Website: macys
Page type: customer-info-address
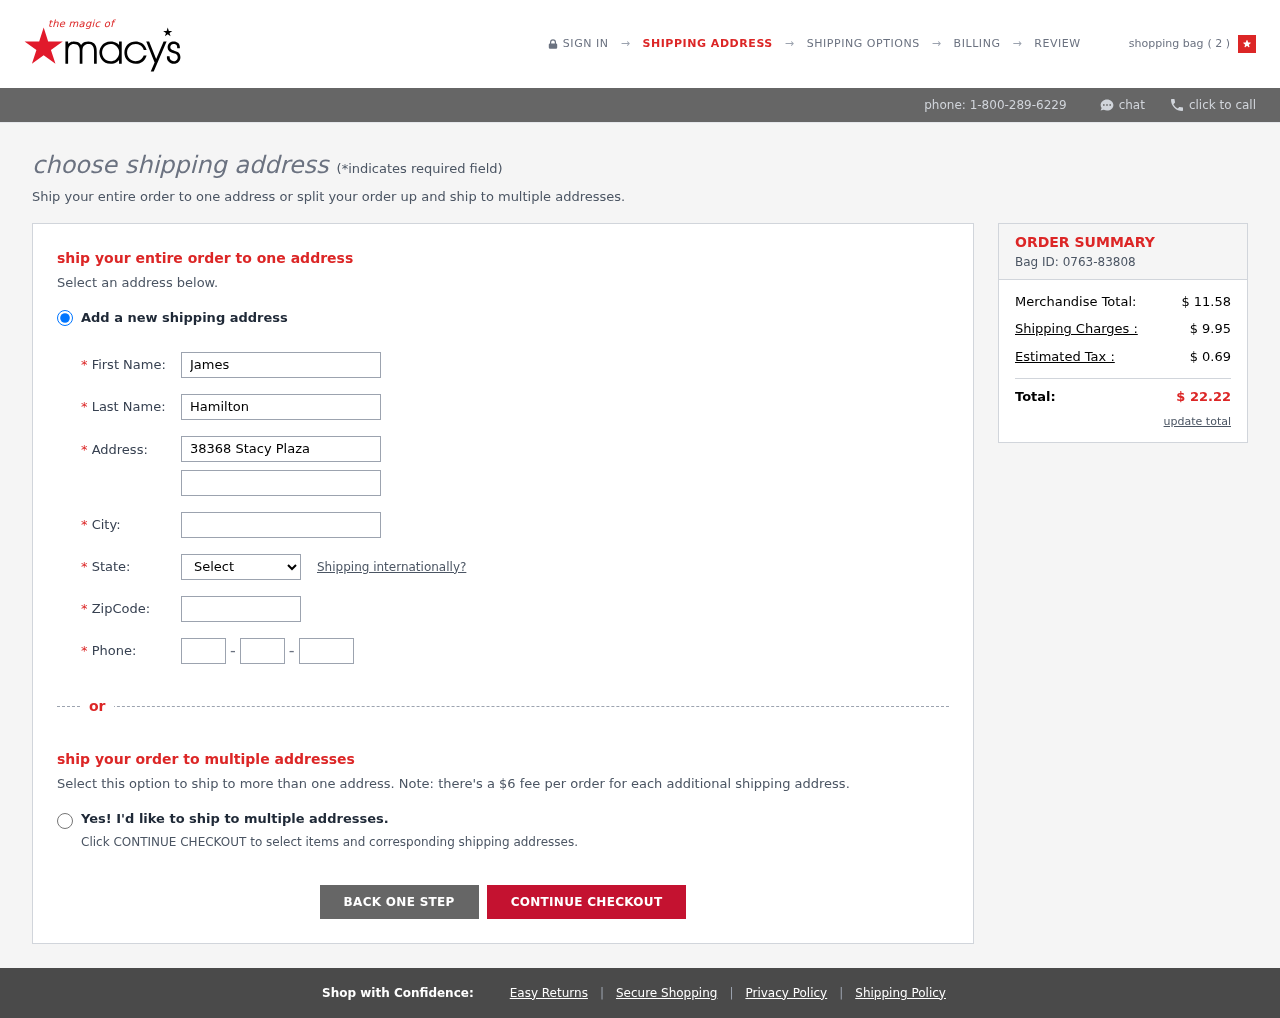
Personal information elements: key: PII_CITY
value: Cookton
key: PII_FIRSTNAME
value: James
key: PII_LASTNAME
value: Hamilton
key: PII_PHONE_AREA
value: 884
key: PII_PHONE_PREFIX
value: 201
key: PII_PHONE_SUFFIX
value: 9164
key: PII_POSTCODE
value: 19644
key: PII_STATE_ABBR
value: MP
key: PII_STREET
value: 38368 Stacy Plaza Suite 927
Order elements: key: ORDER_NUM_ITEMS
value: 2
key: ORDER_ID
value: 0763-83808
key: ORDER_SUBTOTAL
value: $ 11.58
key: ORDER_SHIPPING_COST
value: $ 9.95
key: ORDER_TAX
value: $ 0.69
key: ORDER_TOTAL
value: $ 22.22